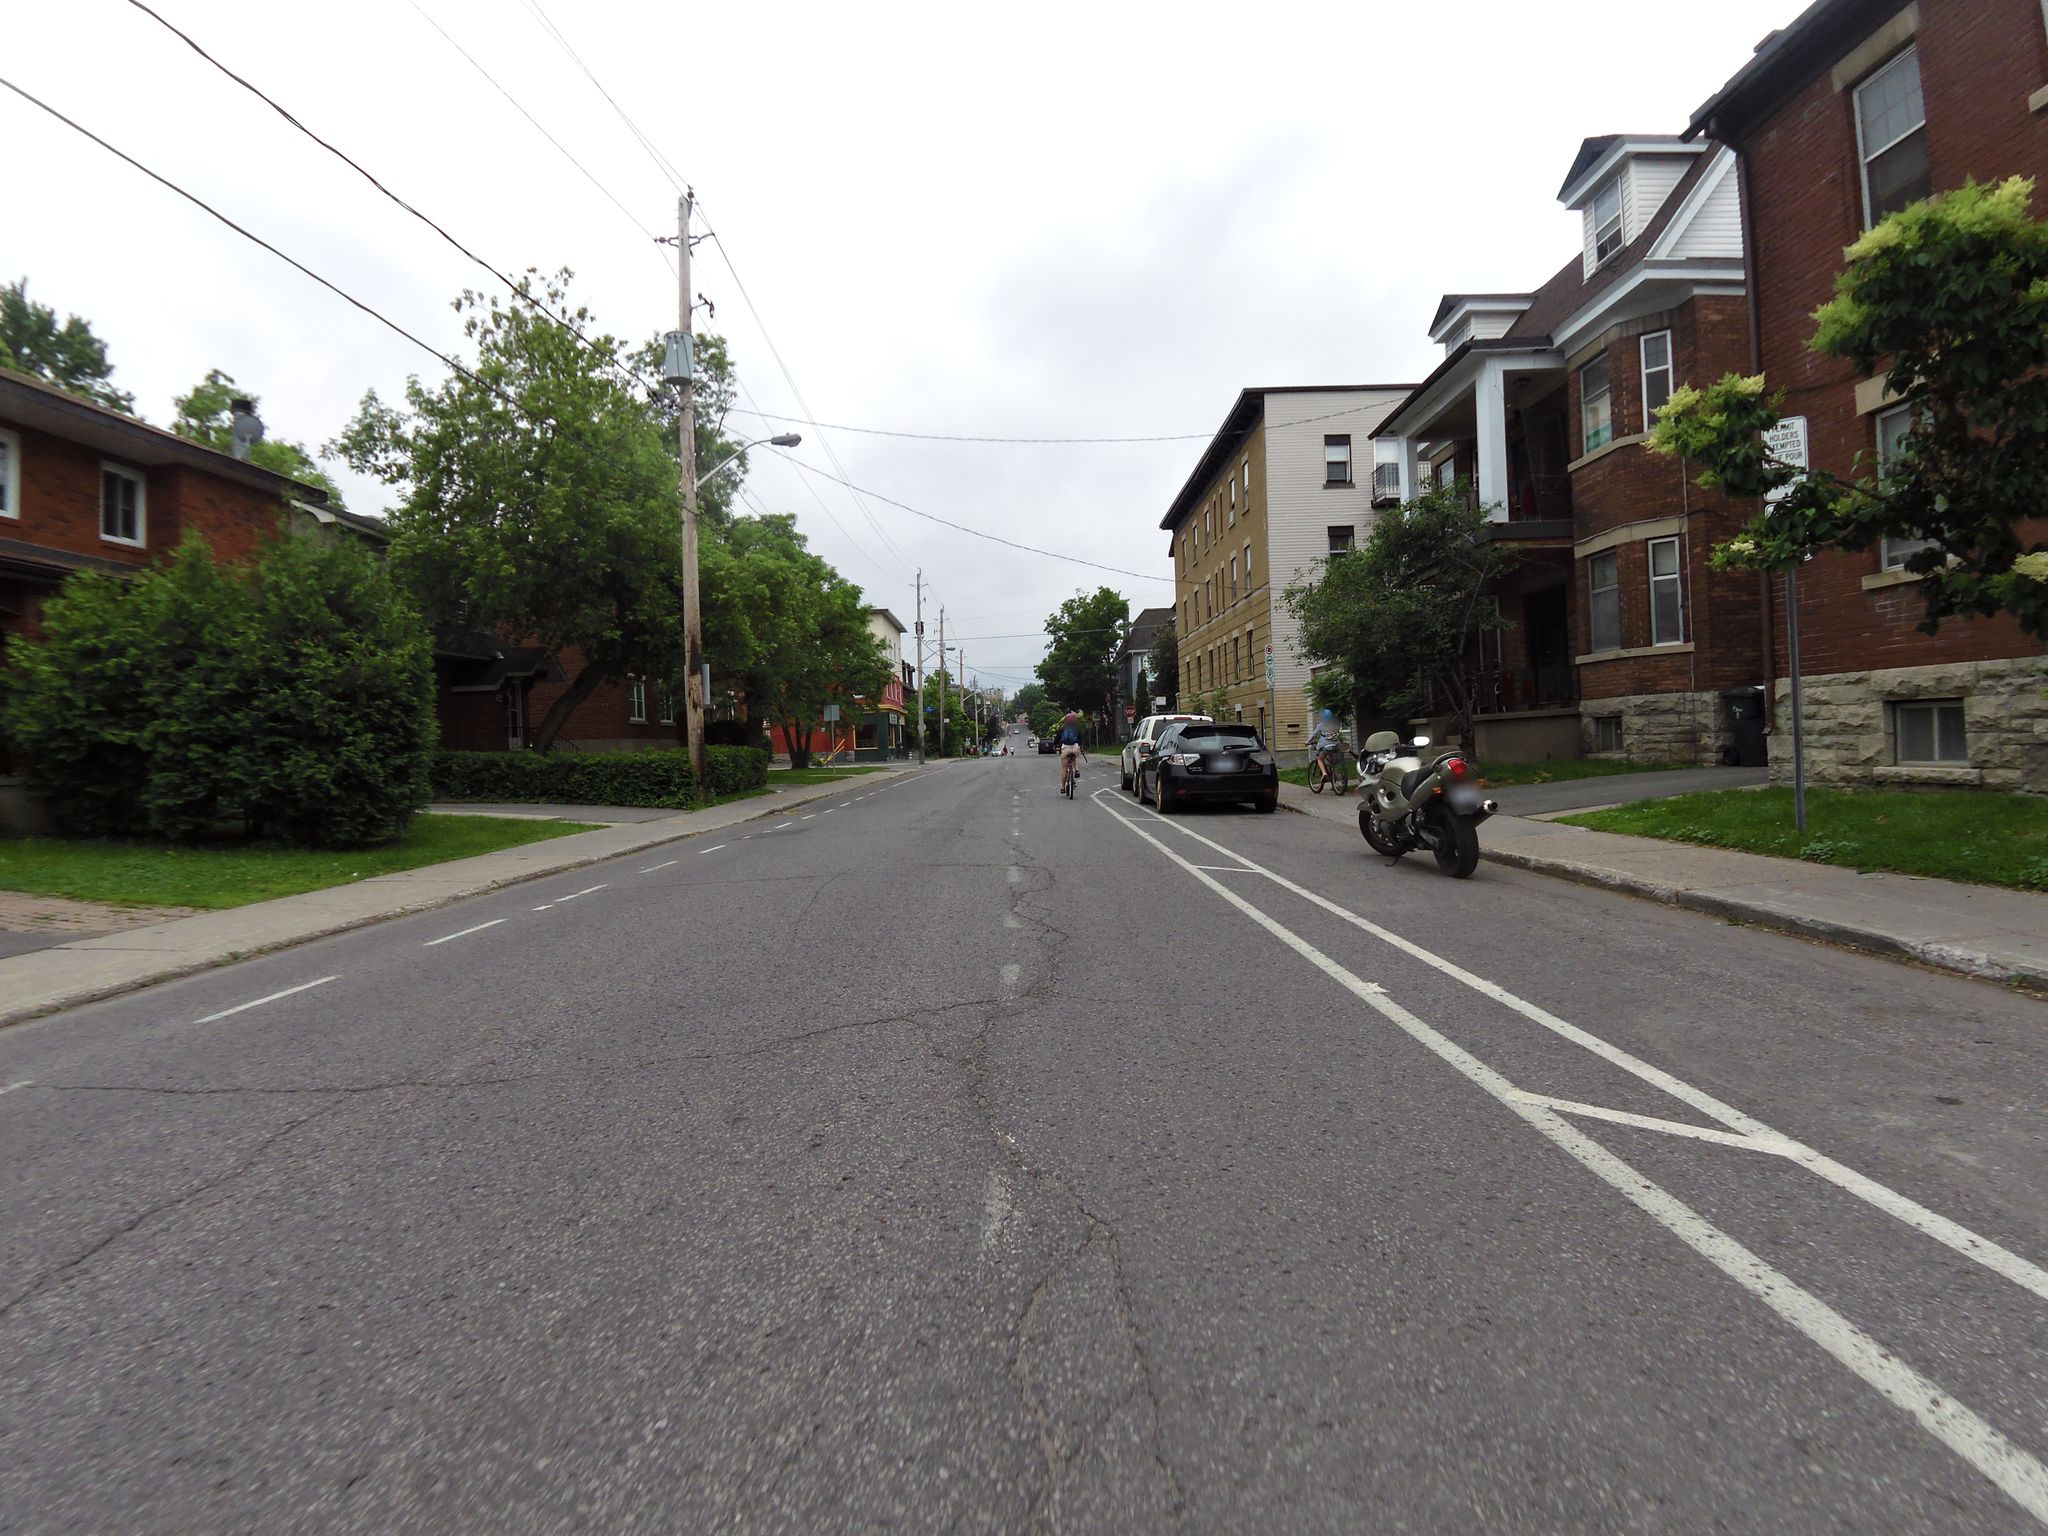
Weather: cloudy
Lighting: day
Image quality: good
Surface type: cycling surface
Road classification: footway
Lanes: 2
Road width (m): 1.5
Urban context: urban centre
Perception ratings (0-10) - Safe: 6.65, Lively: 8.06, Beautiful: 4.61, Boring: 5.55, Depressing: 0.64, Wealthy: 3.42